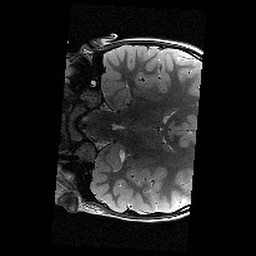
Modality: T2w
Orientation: coronal
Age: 10
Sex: female
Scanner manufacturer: siemens
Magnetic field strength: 3 T
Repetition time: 9.23 s
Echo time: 0.067 s